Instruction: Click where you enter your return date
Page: home
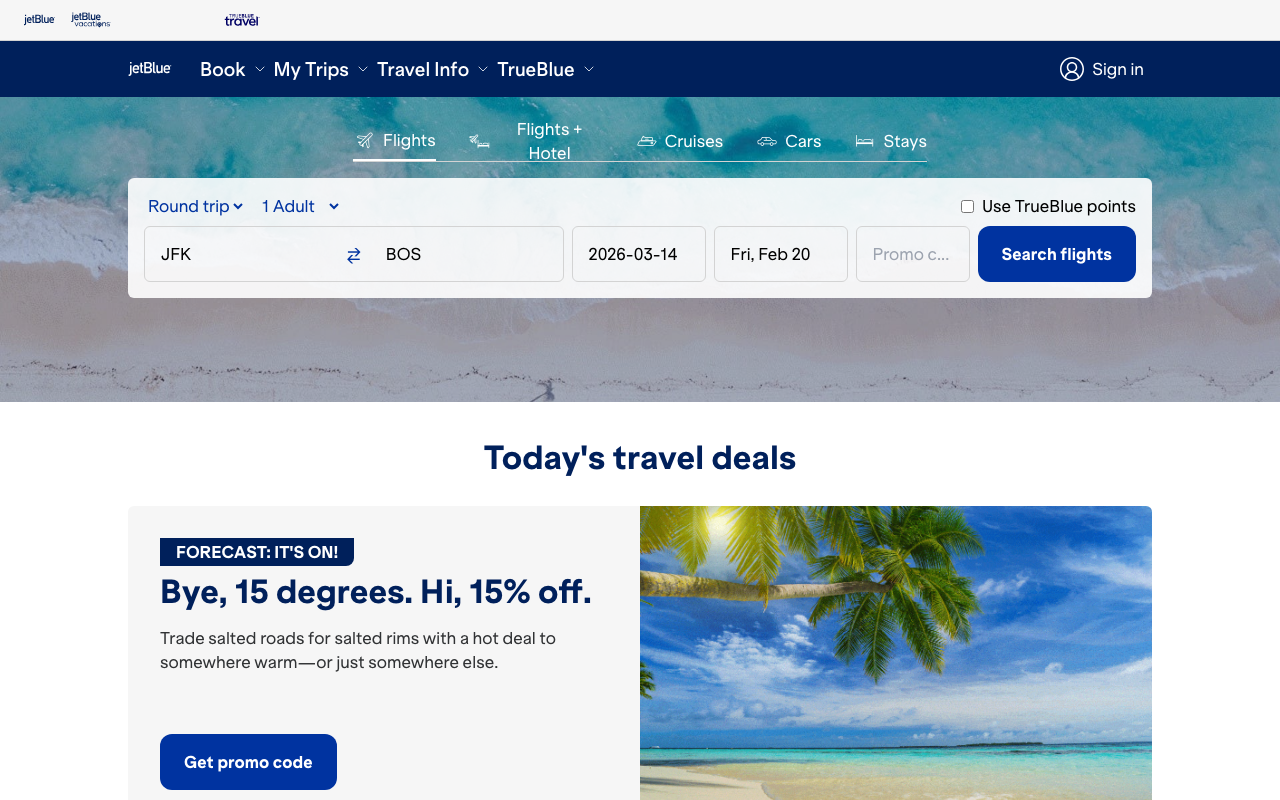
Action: click